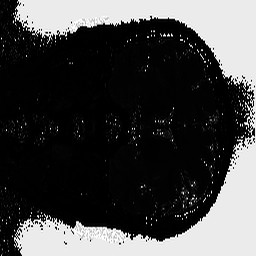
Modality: T2starmap
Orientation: coronal
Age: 25
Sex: female
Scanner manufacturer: siemens
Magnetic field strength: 3 T
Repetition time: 0.043 s
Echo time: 0.00184 s